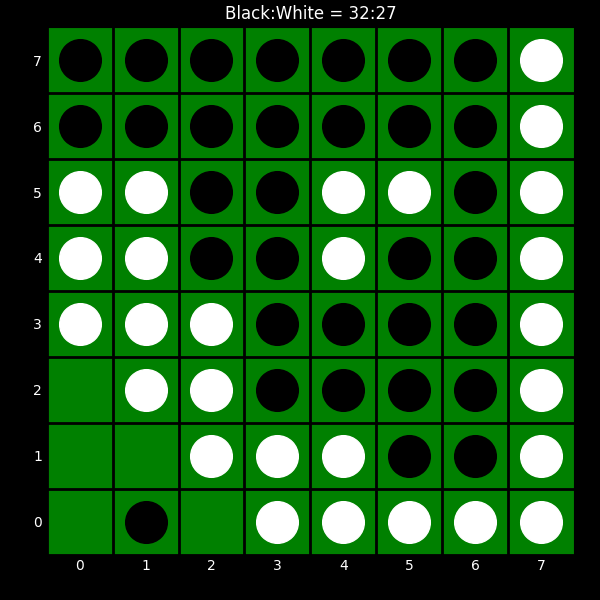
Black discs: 32
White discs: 27